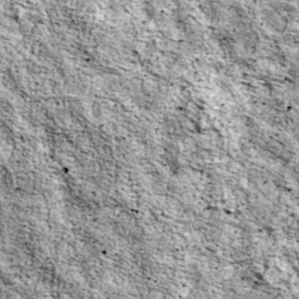
Label: non_frost